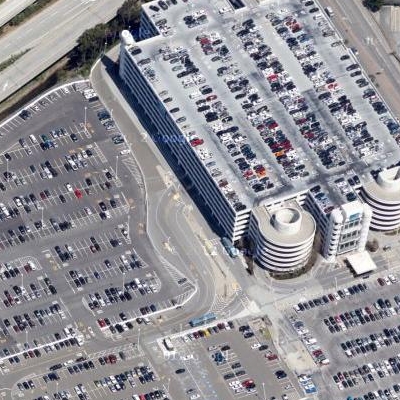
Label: Parking